Question: I have a winforms application with a sql server database backend. I've designed some reports using Crystal Reports and have embedded these into the winforms application. They all work fine on my computer (which has crystal reports 2011 installed). However, when I distribute my application to a client machine, attempting to run the form with the embedded crystal report produces the following error -
'''
The type initializer for 'CrystalDecisions.Shared.SharedUtils' threw an exception
'''
I considered this might be because Crystal Reports is not installed on the client machine, so I installed the Crystal Reports Runtime on the client machine (which shows as correctly installed in the Control Panel > Programs etc. However the error persists.
I'm really hoping it isn't necessary to purchase a license for every client machine as there are many and the costs would be prohibitive. I had thought with the appropriate run-time, an embedded crystal reports would work in my distributed application.
Can an application with embedded crystal reports be distributed to client machines that do not have crystal reports installed? If so, what is likely to be producing this error message?
Here is a screenshot of the full error message

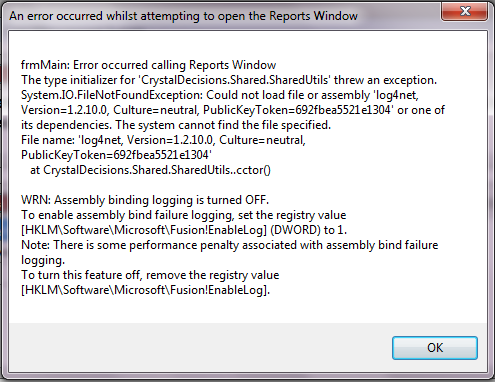
Answer: After a lot of trial and error the problem was resolved by -
1. Installing Crystal Reports for Visual Studio 2010 SP5 64 bit on the developer's machine
2. Installing Crystal Reports Runtime MSI SP5 64 bit on the client machine
3. Installing Crystal Reports Runtime MSI SP5 32 bit on the client machine
I'm still at a loss as to why step 3 was necessary when the client machine has a 64 bit operating system, but the issue was only resolved when both 64 bit and 32 bit runtimes were installed.
Now the embedded Crystal Reports display fine in the Winforms application on the client machine. Hope that saves someone else some head scratching.